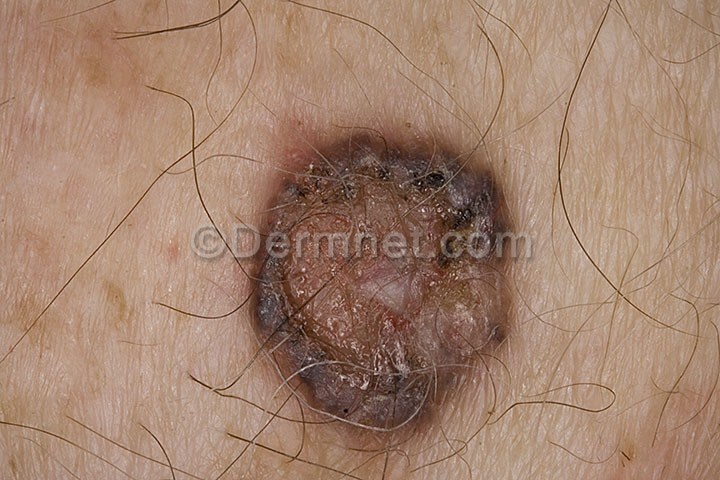
Disease: Actinic Keratosis Basal Cell Carcinoma and other Malignant Lesions